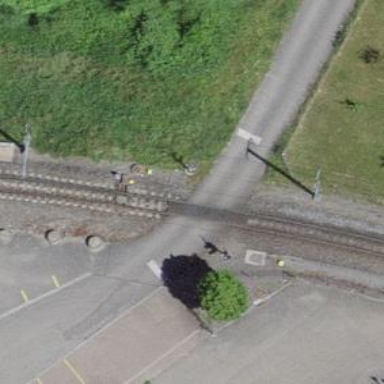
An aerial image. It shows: Railway level crossing.